Question: I've single chat table as shown in the image. I want to group the chat listing like in facebook style.
Here user 2 is logged in and his conversations are selected using
'''
SELECT *
FROM 'chat' 't'
WHERE 'from' =2
OR 'to' =2
ORDER BY sent DESC
'''
But here I want the latest single entry between 2 and any other user. Where 2 can be in either from or to column. As a final result it should return 2 entries with id 25 and 17 respectively.
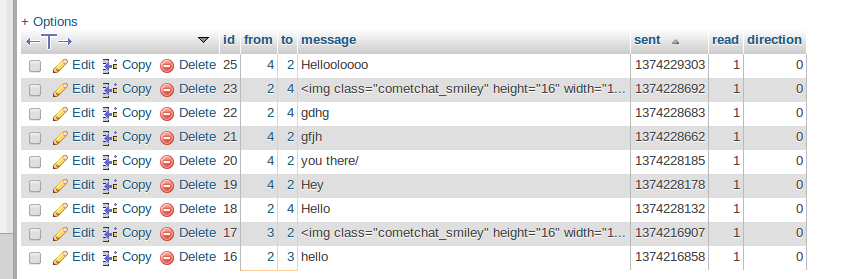
Answer: '''
SELECT * , (
r.from + r.to
) AS dist
FROM (
SELECT *
FROM 'cometchat' t
WHERE (
t.from =2
OR t.to =2
)
ORDER BY t.sent DESC
)r
GROUP BY dist
ORDER BY r.sent DESC
'''